Question: I'm working on a React Native app and I have a form I want to post to Firestore using React Hooks. It's almost working, but the field values show up as null in Firebase. What am I doing wrong?
Using
react-native 0.60.5 and
react-native-firebase 5.6.0. Thanks in advance!
'''
const [ trackTitle, setTitle ] = useState('')
const [ artistName, setArtist ] = useState('')
'''
'''
function onSubmit(e) {
firestore()
.collection('tracks')
.add(
{
trackTitle,
artistName
})
}
'''
'''
<TextInput
value={trackTitle}
onChange={e => setTitle(e.target.value)}
style={styles.submissionInput}
multiline={false}
/>
<TextInput
value={artistName}
onChange={e => setArtist(e.target.value)}
style={styles.submissionInput}
multiline={false}
/>
'''
'''
<TouchableOpacity
onPress={onSubmit}
style={styles.navButtons}>
'''
Screenshot of the Firebase console:

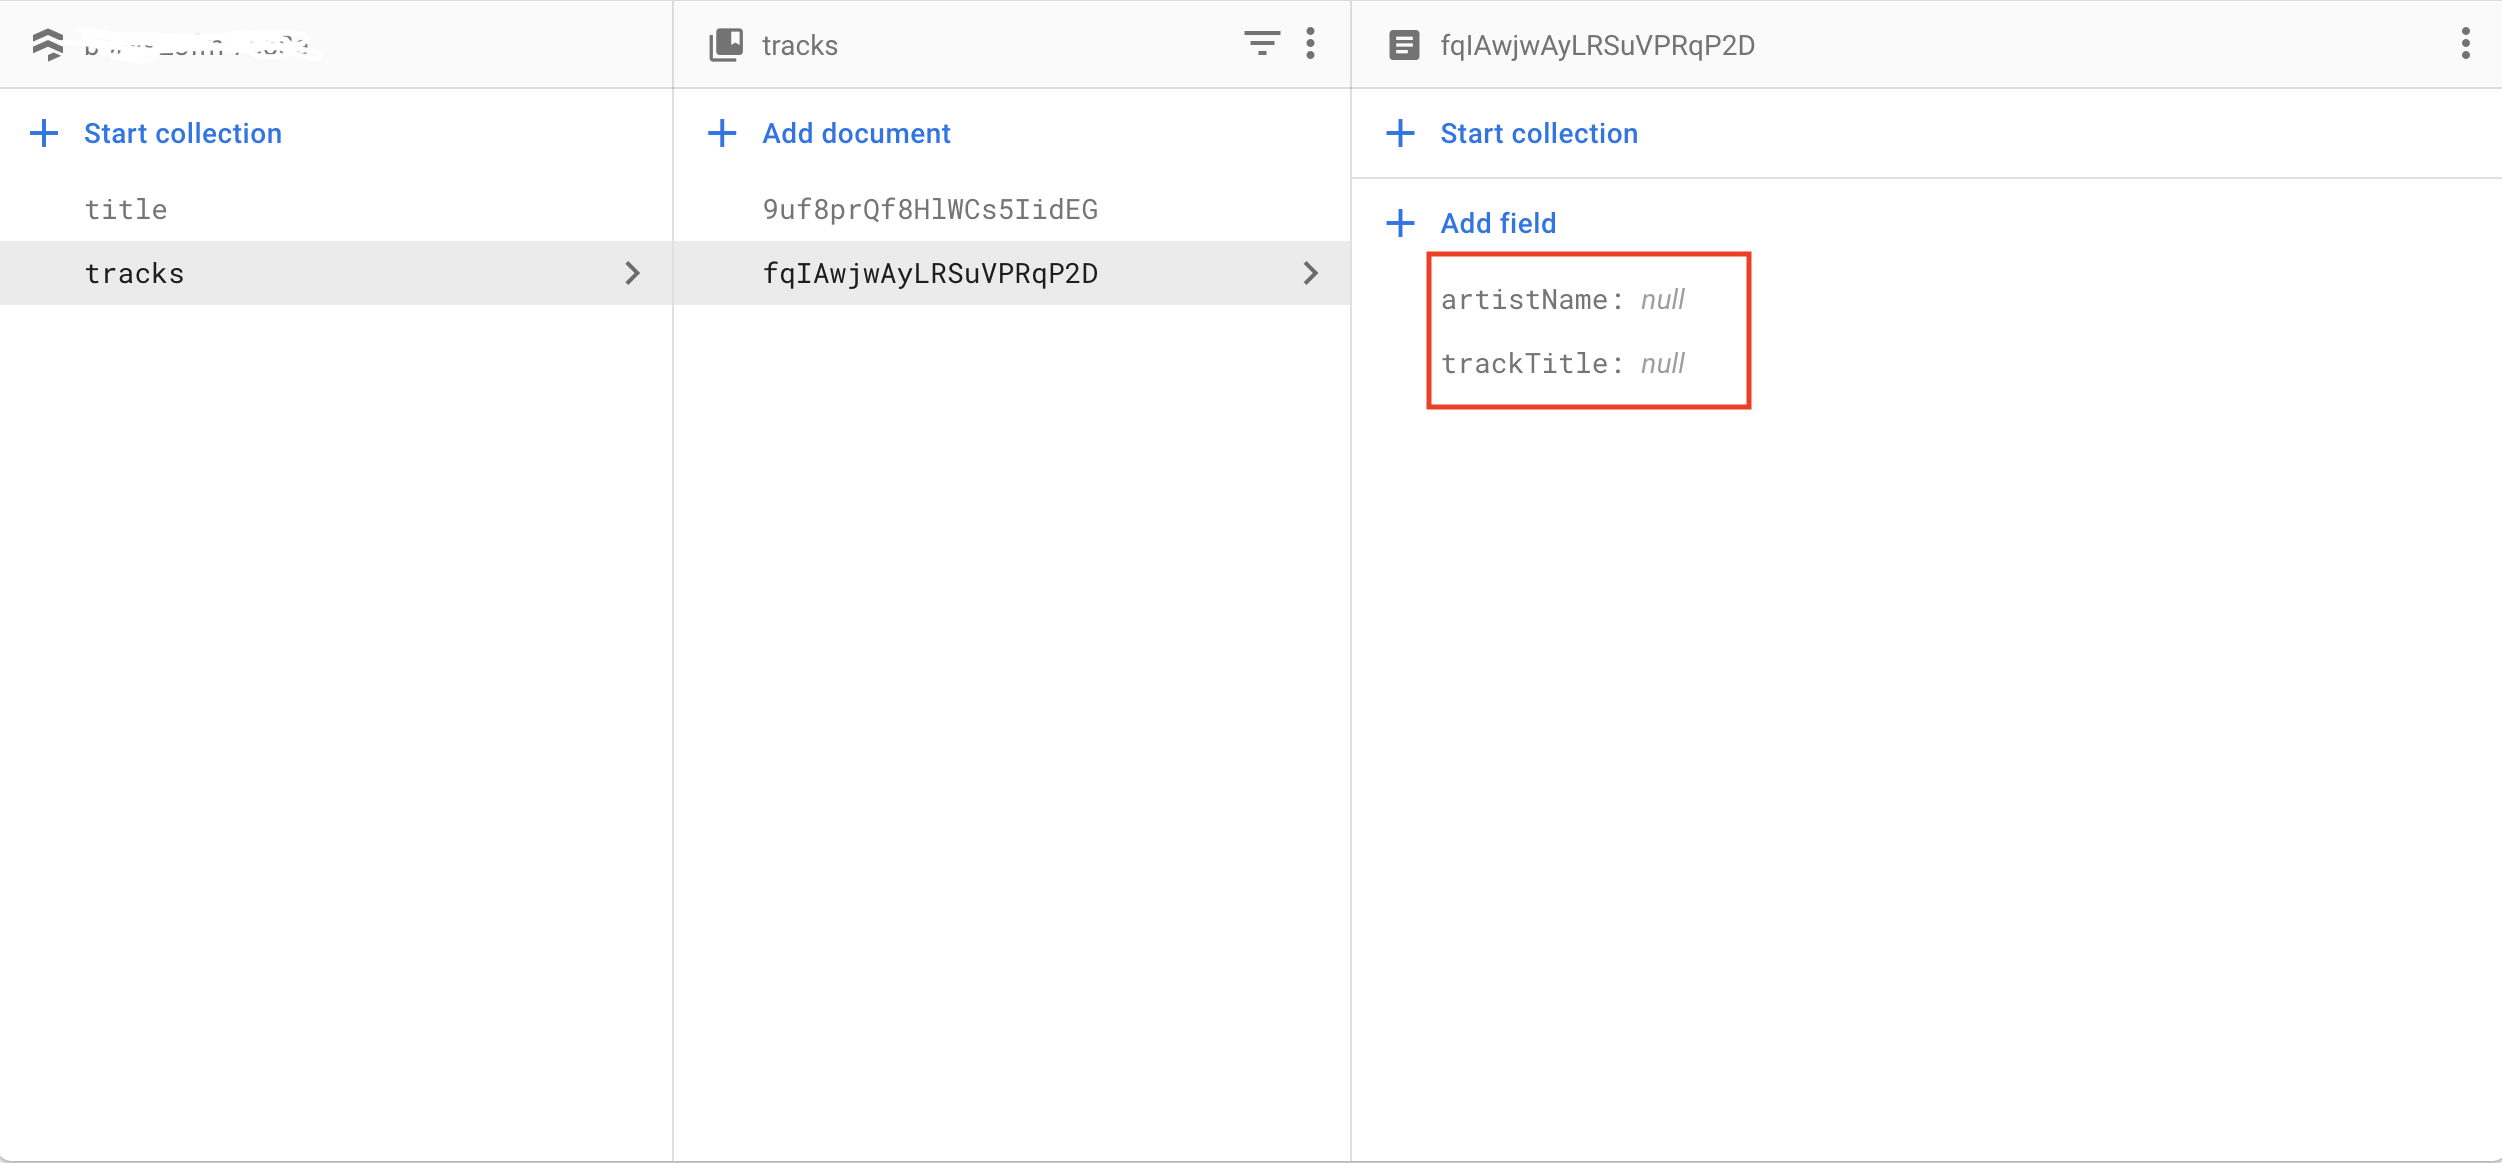
Answer: The problem is the value you want is not in e.target.value, but in e.text, so 'onChange={e => setTitle(e.target.value)}', should be 'onChange={e => setTitle(e.text)}'
However, I would suggest you use 'onChangeText={newValue => setTitle(newValue)}' and better yet, 'onChangeText={setTitle}'
<URL>
'''
<TextInput
value={trackTitle}
onChangeText={setTitle}
style={styles.submissionInput}
multiline={false}
/>
<TextInput
value={artistName}
onChangeText={setArtist}
style={styles.submissionInput}
multiline={false}
/>
'''